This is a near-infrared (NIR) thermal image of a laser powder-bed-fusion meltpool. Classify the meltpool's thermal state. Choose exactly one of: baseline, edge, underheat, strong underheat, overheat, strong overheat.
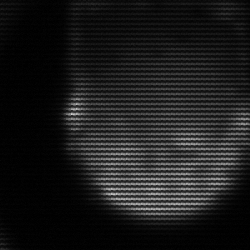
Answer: edge